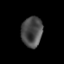
Tissue: lung
Cell type: Epithelial cells
Senescence score: 0.1902
Nuclear area (px): 628
Mean DAPI intensity: 73.885